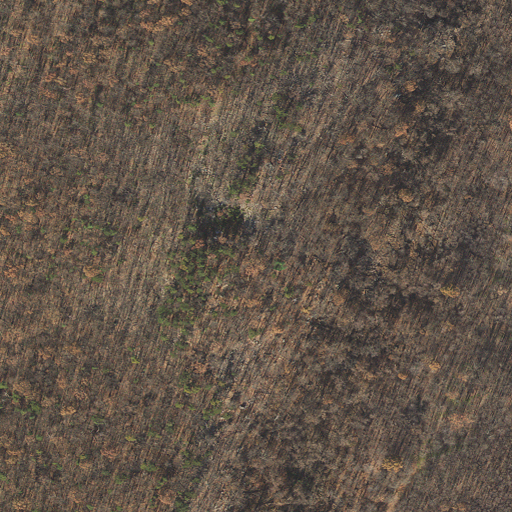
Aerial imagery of mountain in Maryland named Boyd Mountain containing only deciduous forest